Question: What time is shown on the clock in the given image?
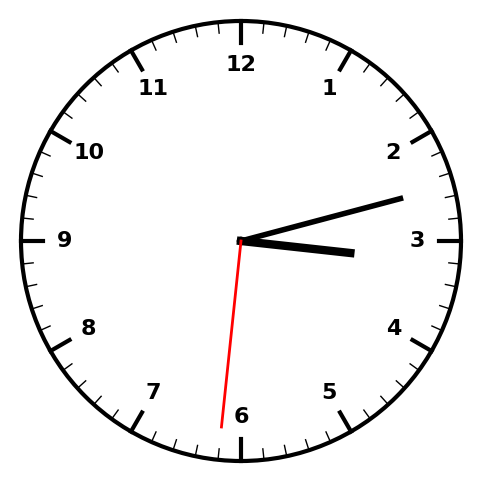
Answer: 03:12:31